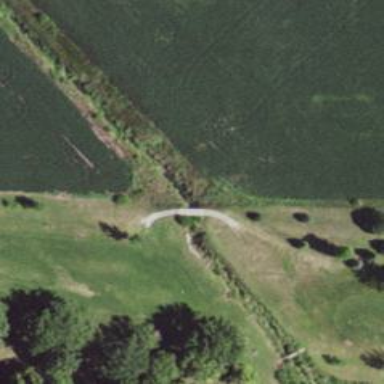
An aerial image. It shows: Path for both roads and golfers.